Question: I'm a newbie in flutter and I'm trying to code a UI Instagram clone, How can I align a carousel indicator to the center with a 'Row()' parent like
<URL>
'''
Stack(
alignment: Alignment.center,
children:[
buildIndicator(),
//Icon section
Row(
children:[
buildLeftIcons(),
buildRightIcon(),
],
),
],
),
'''
Result I got:
[
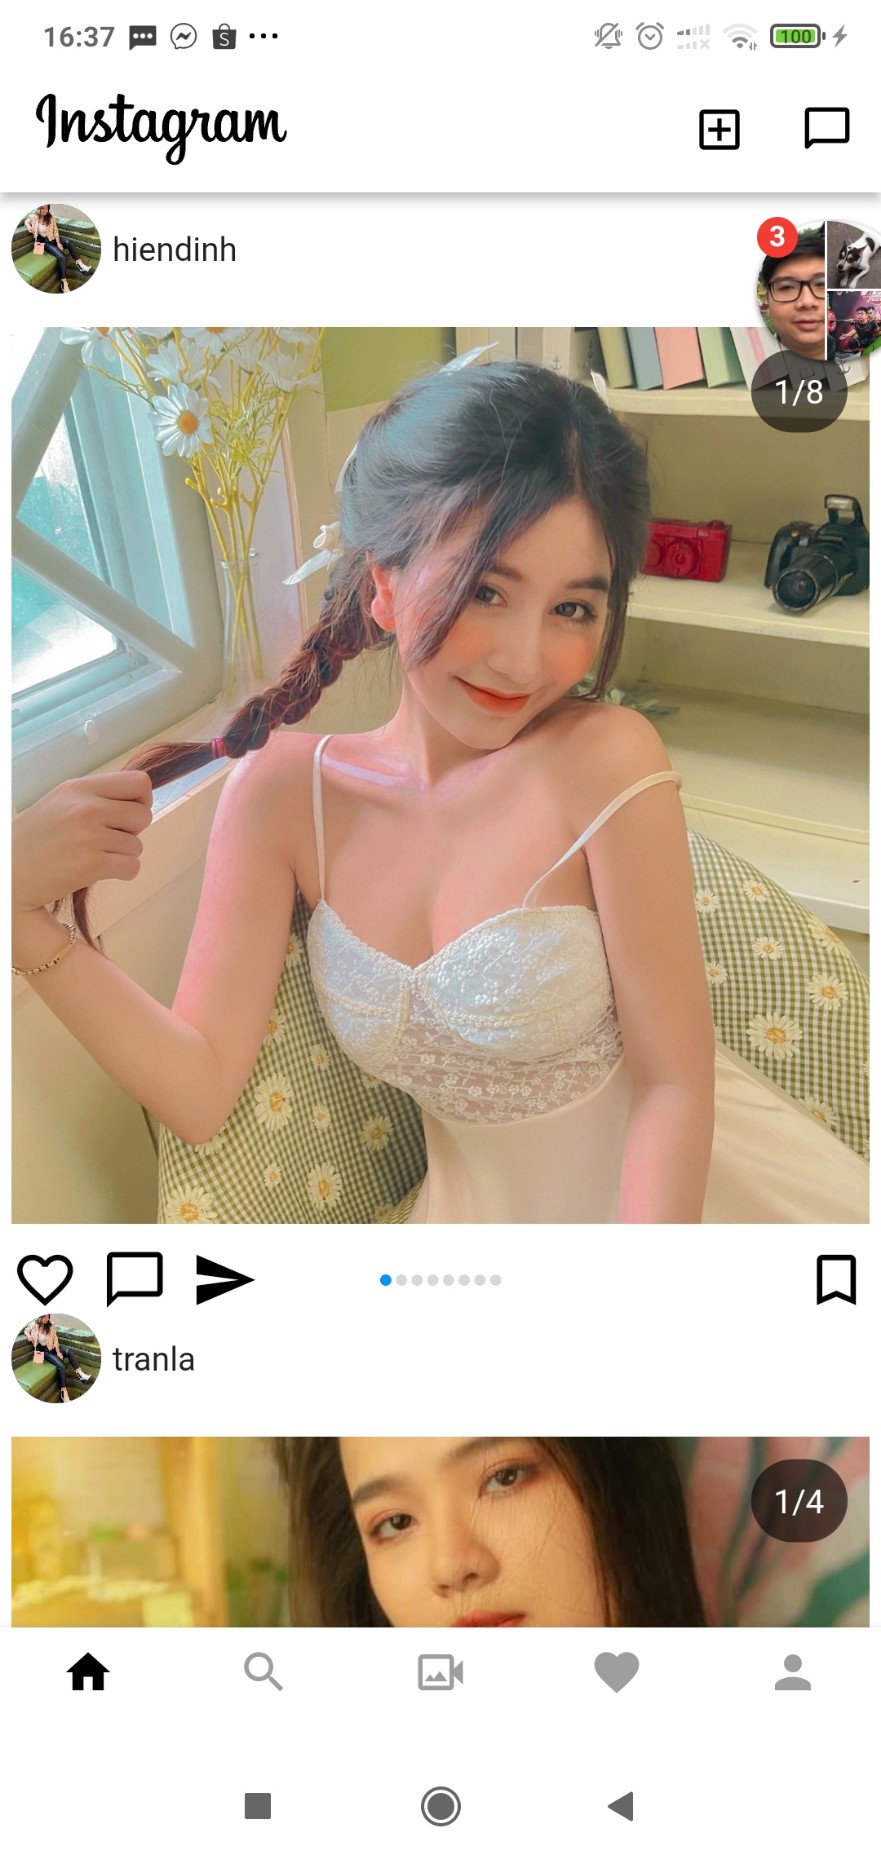
Answer: Hey you can use Spacer() between icons and dot in row children . Spacer widget auto take extra width like below -
'''
Row(
children: [
Icon(),
Icon(),
Icon(),
Spacer(),
DotsIndicator(),
Spacer(),
],
),
'''
Here is another example with 'Expanded' widget and row, Expanded will automatically take rest of width other then icons
'''
Row(
mainAxisAlignment: MainAxisAlignment.start,
crossAxisAlignment: CrossAxisAlignment.center,
children: [
Icon(),
Icon(),
Icon(),
Expanded(
child: Center(
child: DotsIndicator(),
)
),
],
),
'''
// UI with left and right icons
'''
Row(
mainAxisAlignment: MainAxisAlignment.start,
crossAxisAlignment: CrossAxisAlignment.center,
children: [
Icon(),
Icon(),
Icon(),
Expanded(
child: Center(
child: DotsIndicator(),
)
),
Icon(),
],
),
'''
For you reference - <URL> and
<URL>